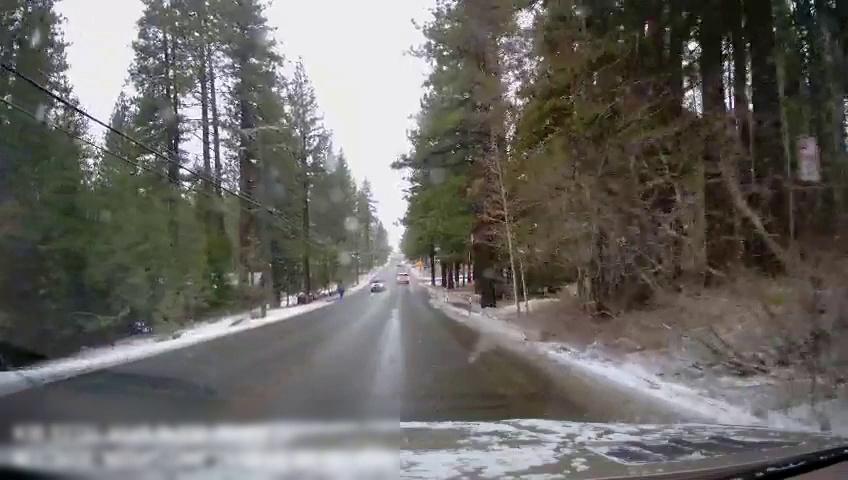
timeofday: Day
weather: Snowy
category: Vehicles | SUV
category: Drivable Space
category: Vehicles | SUV
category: Pedestrians